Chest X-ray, PA view. Patient: 55 years old, sex F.
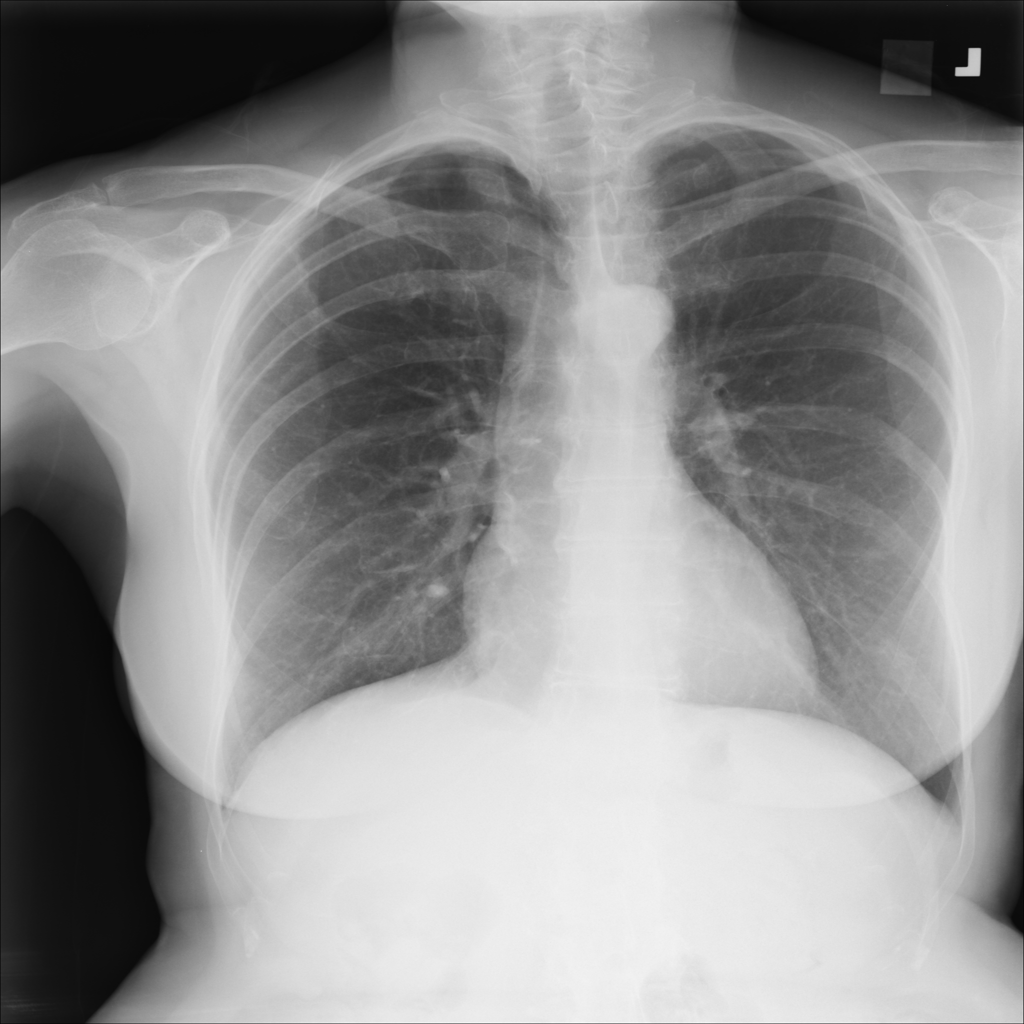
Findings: No Finding